Question: On the website <URL>, and you click on the menu button in the top right corner, there is a narrow, vertical, to the right of the list:

### What creates this white space?
I cannot find any CSS rules or page elements that keep the menu from sitting at the right edge of the screen.
Any help very much appreciated!
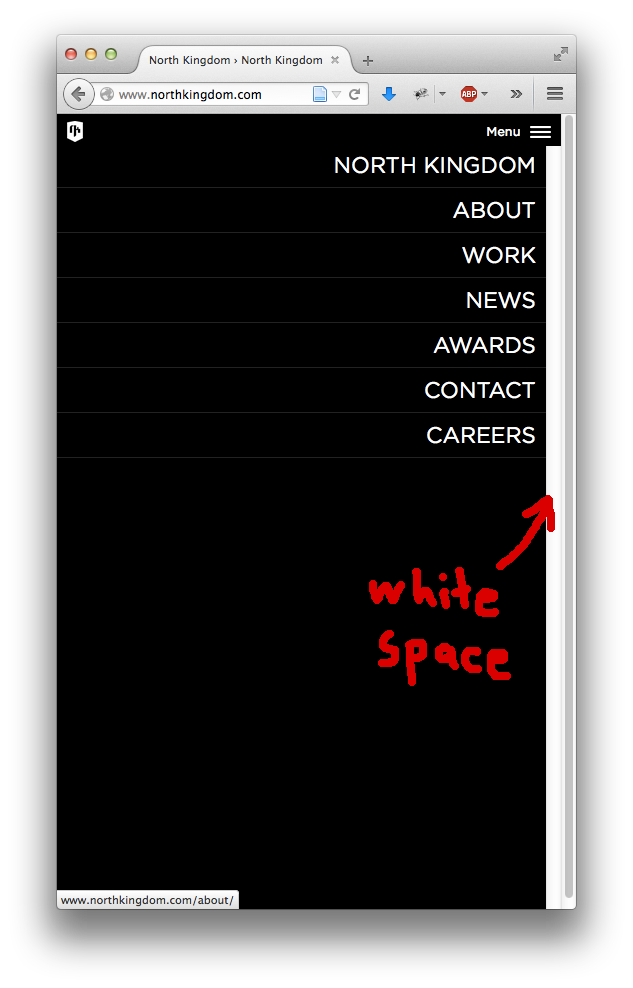
Answer: The problem is an 'overflow-y:scroll'in here:'header.mobile-menu #nav'.
That white space is actually a scrollbar. You can replace it with auto instead of scroll